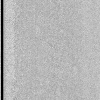
Atmospheric dust classification: dusty